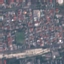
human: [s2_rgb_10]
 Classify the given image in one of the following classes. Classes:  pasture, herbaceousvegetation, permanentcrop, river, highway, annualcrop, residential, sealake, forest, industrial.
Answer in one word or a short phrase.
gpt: Residential